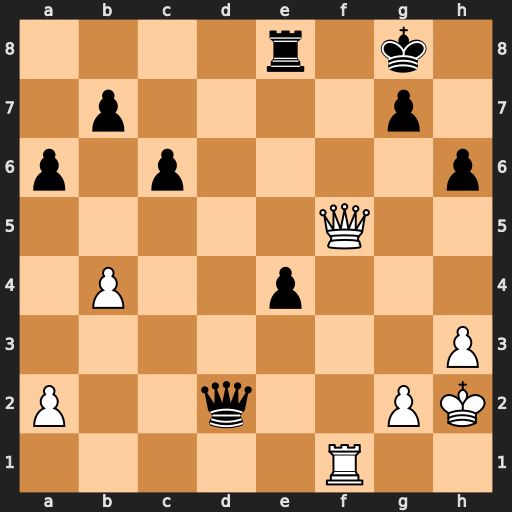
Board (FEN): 4r1k1/1p4p1/p1p4p/5Q2/1P2p3/7P/P2q2PK/5R2
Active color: w
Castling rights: -
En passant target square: -
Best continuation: Qf7+ Kh7 Qxe8